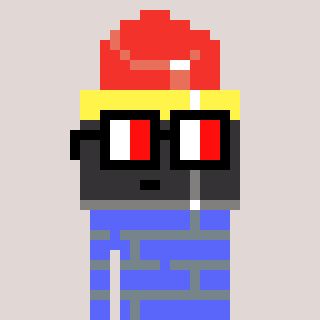
a pixel art character with square glasses with black frames and red eyes, a lipstick-shaped head and a purple-colored body on a warm background